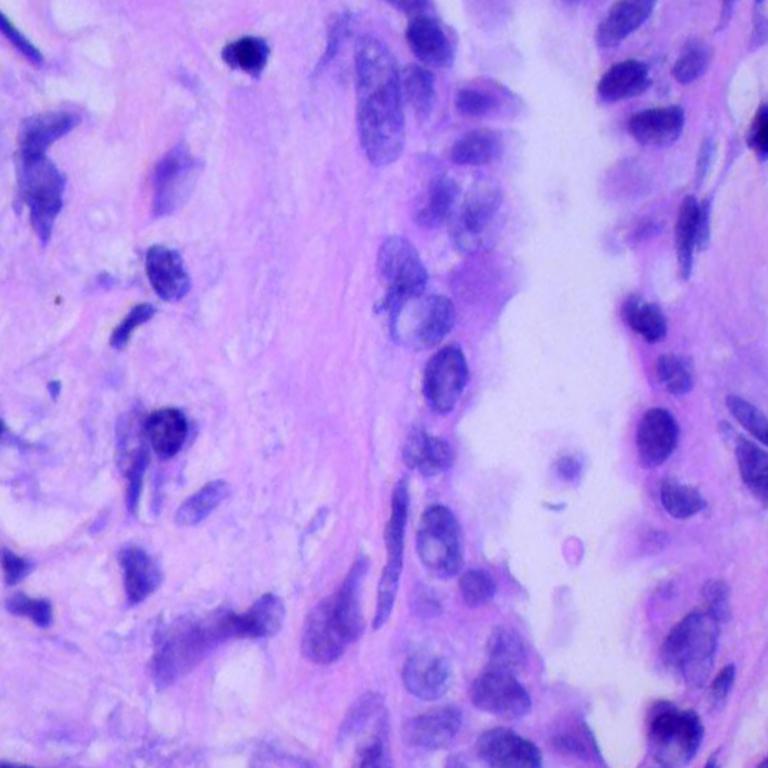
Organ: lung
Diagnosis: adenocarcinomas